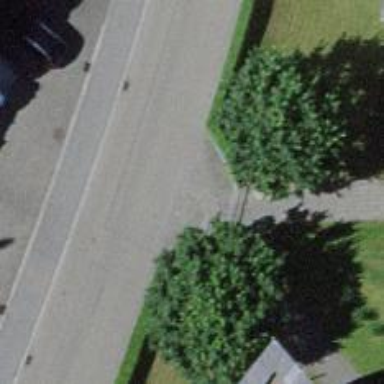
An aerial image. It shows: Footway surfaced with paving stones.